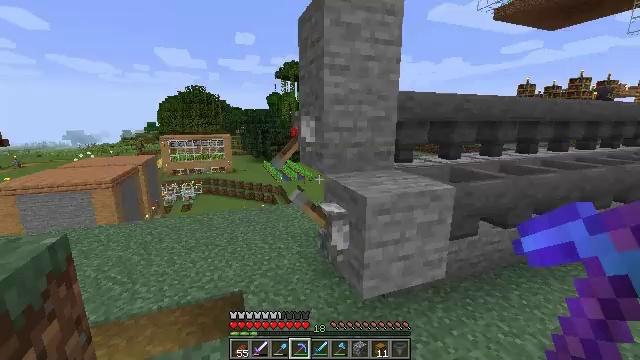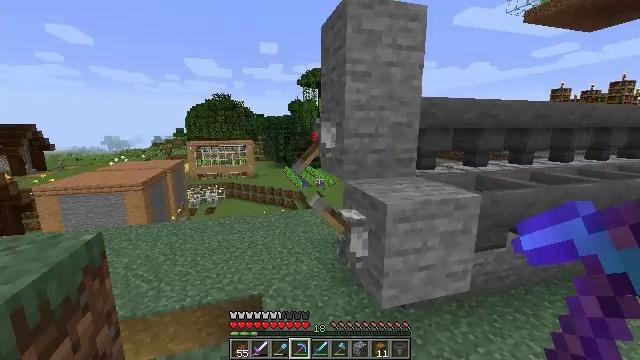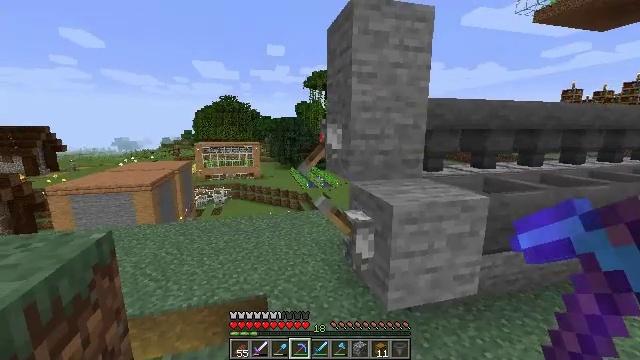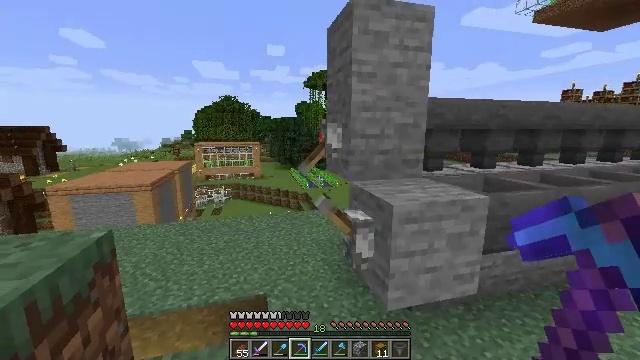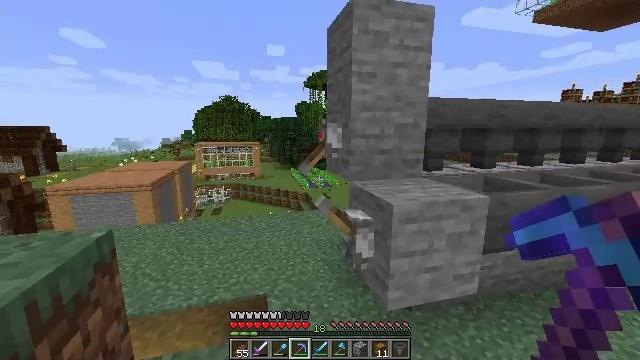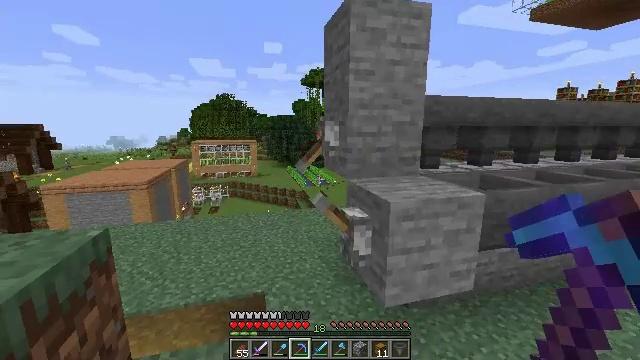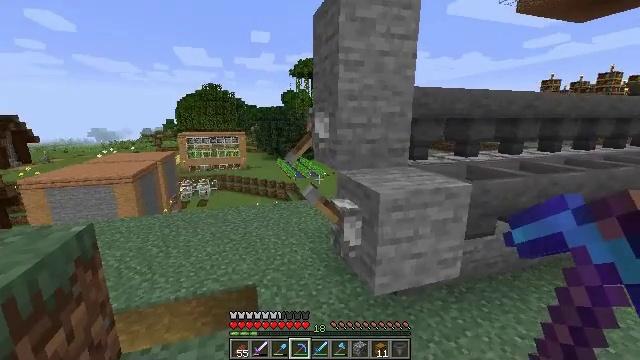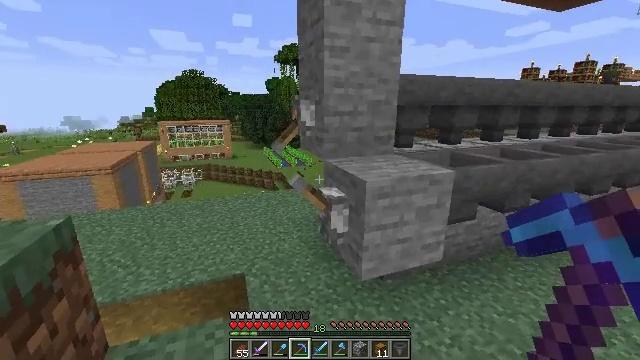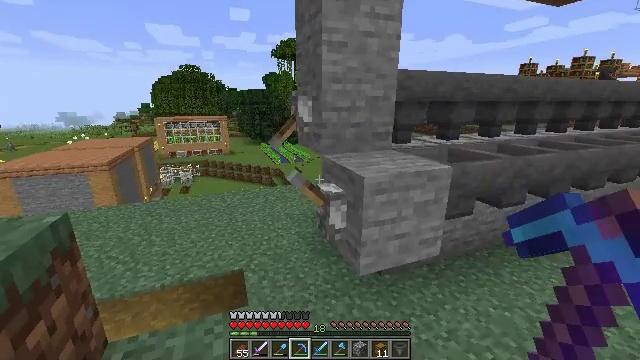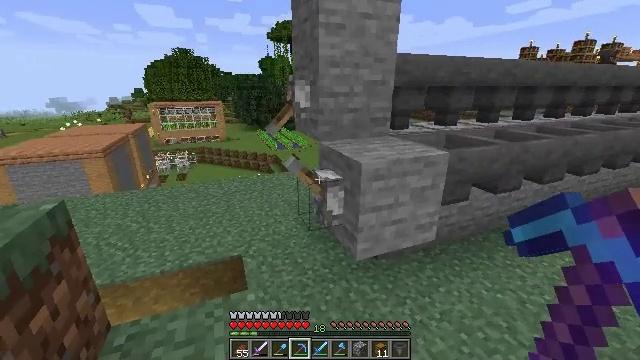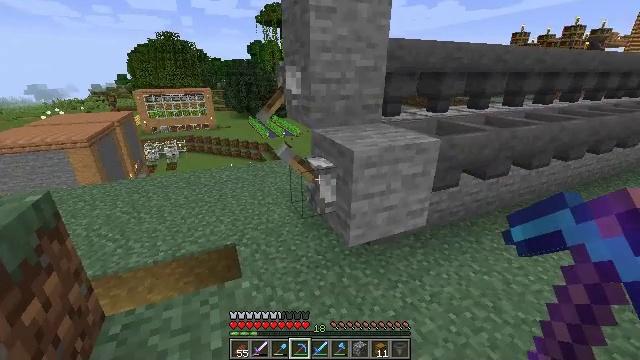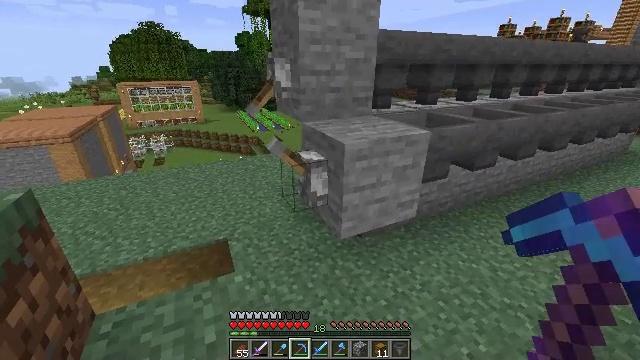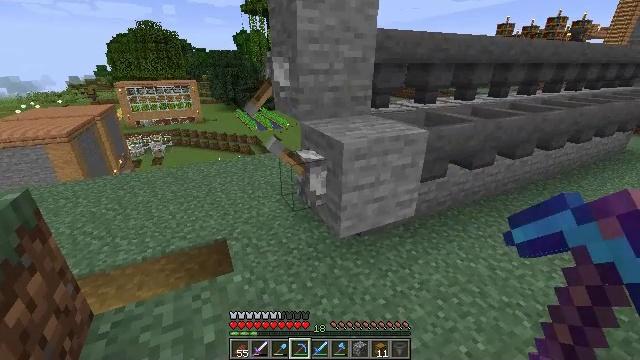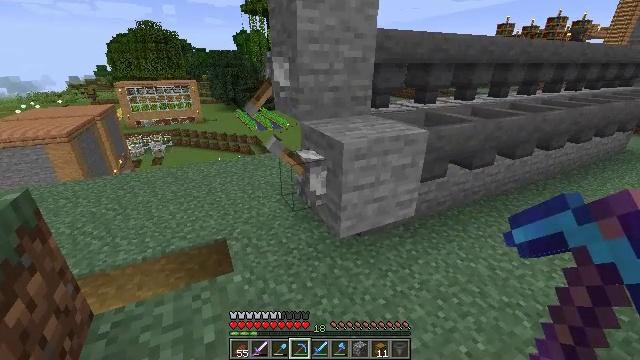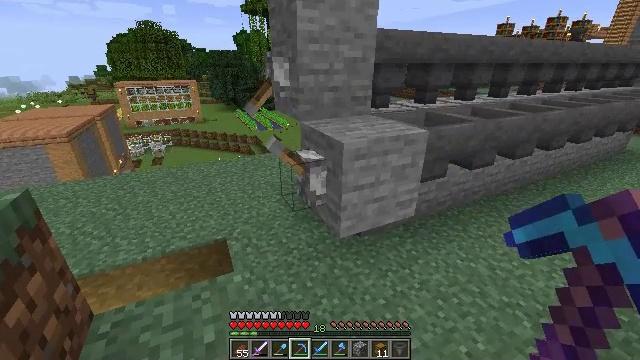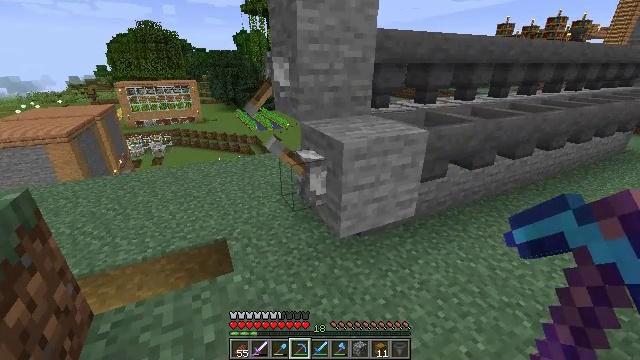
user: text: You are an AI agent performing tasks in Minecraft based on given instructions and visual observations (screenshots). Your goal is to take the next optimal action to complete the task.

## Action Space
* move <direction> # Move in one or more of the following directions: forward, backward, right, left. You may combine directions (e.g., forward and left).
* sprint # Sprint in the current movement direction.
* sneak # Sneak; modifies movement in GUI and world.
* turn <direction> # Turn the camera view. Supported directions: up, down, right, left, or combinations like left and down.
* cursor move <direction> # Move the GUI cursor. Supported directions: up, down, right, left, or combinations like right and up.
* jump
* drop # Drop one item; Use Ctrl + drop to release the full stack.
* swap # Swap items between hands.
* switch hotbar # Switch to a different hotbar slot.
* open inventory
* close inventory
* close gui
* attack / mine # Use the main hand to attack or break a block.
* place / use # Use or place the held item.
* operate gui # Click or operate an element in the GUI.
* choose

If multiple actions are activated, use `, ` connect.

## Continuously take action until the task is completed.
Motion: motion action
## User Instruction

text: Break the existing lever.
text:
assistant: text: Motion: turn left and up
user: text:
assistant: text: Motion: turn left
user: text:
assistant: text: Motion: no_op
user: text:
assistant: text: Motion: no_op
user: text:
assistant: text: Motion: no_op
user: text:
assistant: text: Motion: turn right and down
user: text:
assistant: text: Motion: turn right and down
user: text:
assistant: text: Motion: no_op
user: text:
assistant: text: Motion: turn down
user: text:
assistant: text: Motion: turn right and down
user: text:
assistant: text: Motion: turn right and down
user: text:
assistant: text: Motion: no_op
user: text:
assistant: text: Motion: no_op
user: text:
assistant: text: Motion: no_op
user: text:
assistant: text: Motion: attack / mine
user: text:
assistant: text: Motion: attack / mine
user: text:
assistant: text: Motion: attack / mine
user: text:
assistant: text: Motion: attack / mine
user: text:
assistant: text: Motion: attack / mine
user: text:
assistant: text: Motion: attack / mine
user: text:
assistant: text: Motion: attack / mine
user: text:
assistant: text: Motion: attack / mine
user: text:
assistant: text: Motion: attack / mine
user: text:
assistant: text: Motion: attack / mine
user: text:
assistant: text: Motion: attack / mine
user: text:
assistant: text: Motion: attack / mine
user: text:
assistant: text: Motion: attack / mine
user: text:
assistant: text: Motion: attack / mine
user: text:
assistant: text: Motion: attack / mine
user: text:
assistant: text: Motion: no_op